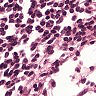
Metastatic tissue present: no